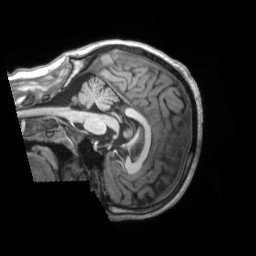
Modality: T1w
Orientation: sagittal
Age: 47
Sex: male
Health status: ill
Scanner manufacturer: siemens
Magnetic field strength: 3 T
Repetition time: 2.2 s
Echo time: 0.00157 s